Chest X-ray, PA view. Patient: 32 years old, sex F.
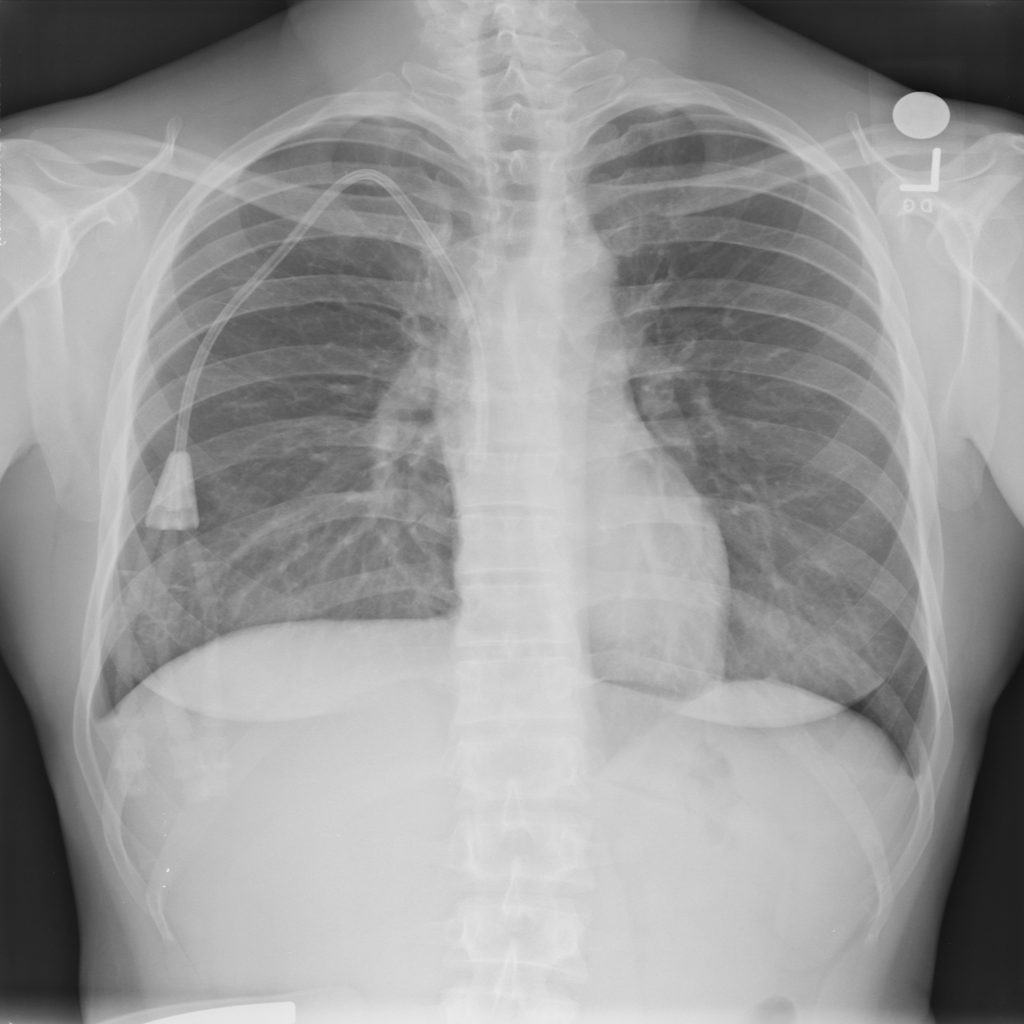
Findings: No Finding